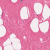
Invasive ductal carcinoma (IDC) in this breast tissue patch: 0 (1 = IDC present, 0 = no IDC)